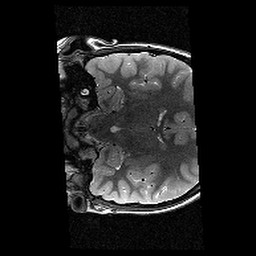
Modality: T2w
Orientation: coronal
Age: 11
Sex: female
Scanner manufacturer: siemens
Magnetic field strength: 3 T
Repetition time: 9.23 s
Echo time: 0.067 s